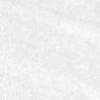
Label: no_change